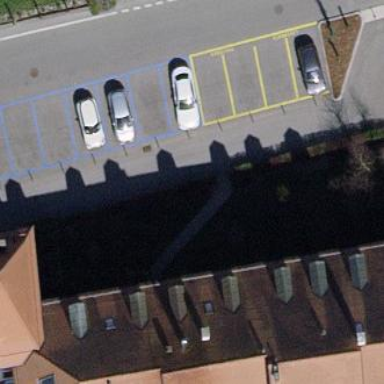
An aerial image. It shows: Street-side parking lot with asphalt surface.